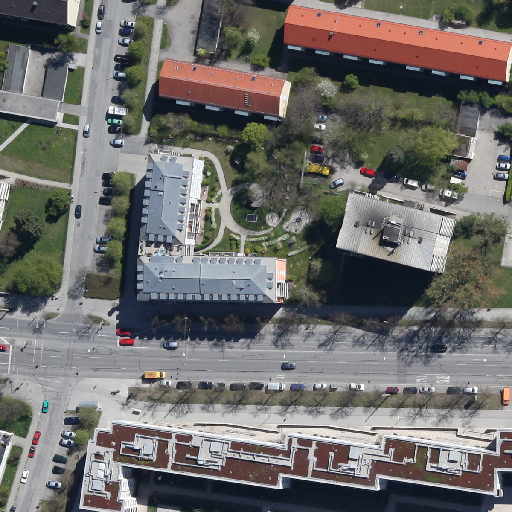
Referring expression: road